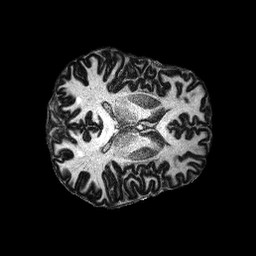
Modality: MP2RAGE
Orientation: axial